Field crop: maize
Growth stage: 2
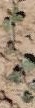
Species: convolvulus